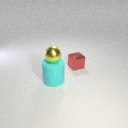
small red metal cube to the right of large cyan rubber cylinder